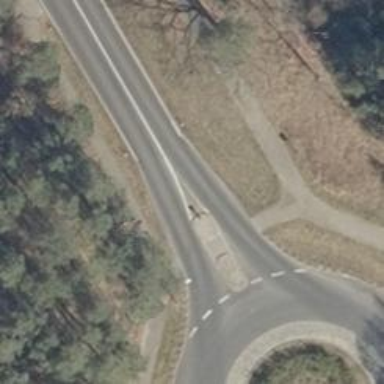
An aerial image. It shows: Uncontrolled crossing on footway with crossing island present. The crossing is also used by cyclists.